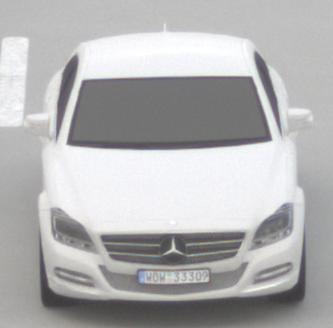
Make: Mercedes-Benz
Model: CLS Coupé 350
Detailed model: CLS-Class (218) Coupé
Model produced from: 2011/01
Model produced until: 2014/07
Doors: 4
Color: white
Road condition: dry road
Daytime: midday
Contrast: low contrast